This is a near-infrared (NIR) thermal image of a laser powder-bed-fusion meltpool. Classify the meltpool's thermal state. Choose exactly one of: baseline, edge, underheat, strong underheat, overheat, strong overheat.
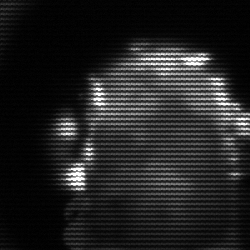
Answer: baseline